Question: I have a Rectangle with and a and another with like in the image

I want to Rotate the entire Rectangle from the center.
I tried this but doesn't work.
'''
//Rectangle
ctx.translate(pX,pY);
ctx.rotate((Math.PI/2*gravity));
ctx.fillStyle = "#FF0000";
ctx.fillRect(0,0, pHeight, pWidth);
//blue Rectagle
ctx.translate(pX+(pWidth-5),pY+(pHeight/2));
ctx.fillStyle = "#000FFF";
ctx.fillRect(0,0,5,3);
ctx.translate(-(pX+(pWidth-5)),-(pY+(pHeight/2)));
ctx.rotate(-(Math.PI/2*gravity));
ctx.translate(-pX,-pY);
'''
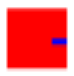
Answer: You can ignore the second rotate and just draw the second rectangle offset as if it was non-rotated:
'''
//Rectangle
ctx.translate(pX,pY);
ctx.rotate((Math.PI/2*gravity));
ctx.fillStyle = "#FF0000";
ctx.fillRect(0,0, pHeight, pWidth);
//blue Rectagle
ctx.fillStyle = "#000FFF";
ctx.fillRect(pWidth-5, pY+(pHeight/2), 5,3);
ctx.setTransform(1,0,0,1,0,0); // reset all transforms with identity matrix
'''
Just note that as the code was and is the rectangle will be rotated from its corner. To adjust for that do this adjustment:
'''
//Rectangle
ctx.translate(pX,pY);
ctx.rotate((Math.PI/2*gravity));
ctx.fillStyle = "#FF0000";
ctx.fillRect(-pHeight*0.5, -pWidth*0.5, pHeight, pWidth); // centered
//blue Rectagle
ctx.fillStyle = "#000FFF";
ctx.fillRect(pWidth*0.5-5, 0, 5,3); // centered
ctx.setTransform(1,0,0,1,0,0); // reset all transforms with identity matrix
'''
<URL>